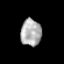
Tissue: prostate
Cell type: T cells
Senescence score: 0.353
Nuclear area (px): 544
Mean DAPI intensity: 173.581